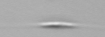
Label: Cylindrotheca_morphotype1